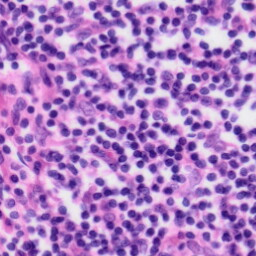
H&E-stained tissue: Tonsil